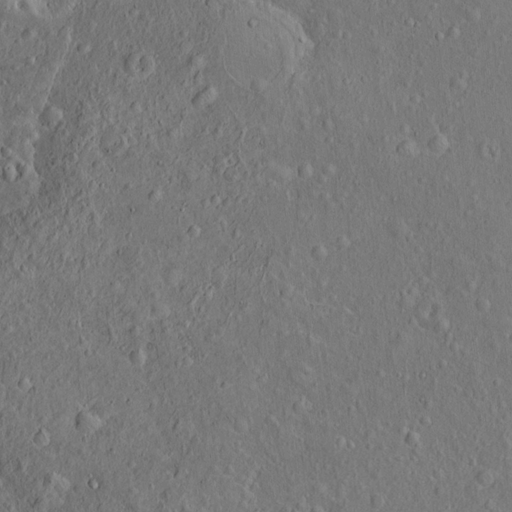
Objects detected: cone